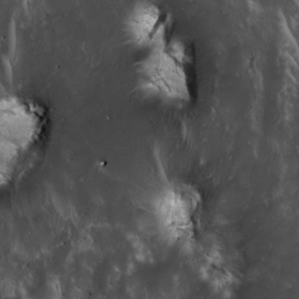
Label: non_frost